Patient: sex M, age 76
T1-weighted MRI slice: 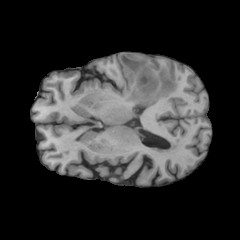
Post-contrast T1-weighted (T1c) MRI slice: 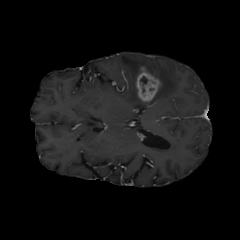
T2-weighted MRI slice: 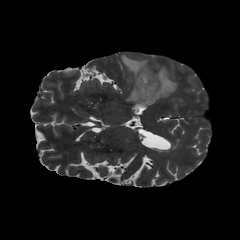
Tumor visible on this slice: yes
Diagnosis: Glioblastoma, IDH-wildtype
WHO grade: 4